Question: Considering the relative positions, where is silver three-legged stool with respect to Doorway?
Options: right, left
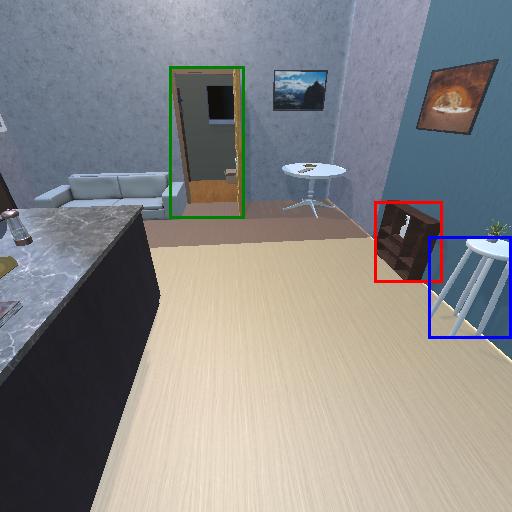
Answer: right